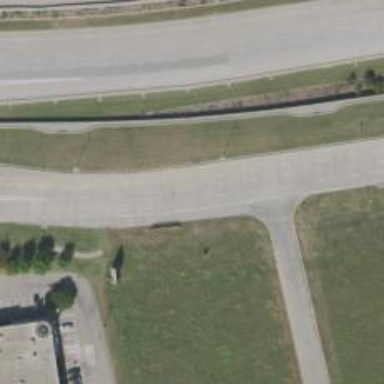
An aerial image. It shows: Secondary road with frontage road alongside.